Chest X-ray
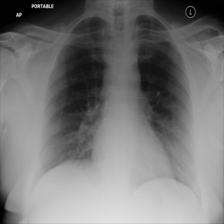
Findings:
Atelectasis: negative
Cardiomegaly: negative
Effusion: negative
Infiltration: negative
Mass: negative
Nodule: negative
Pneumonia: negative
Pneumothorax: negative
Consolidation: negative
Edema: negative
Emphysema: negative
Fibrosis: negative
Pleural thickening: negative
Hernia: negative